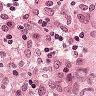
Metastatic tissue present: no